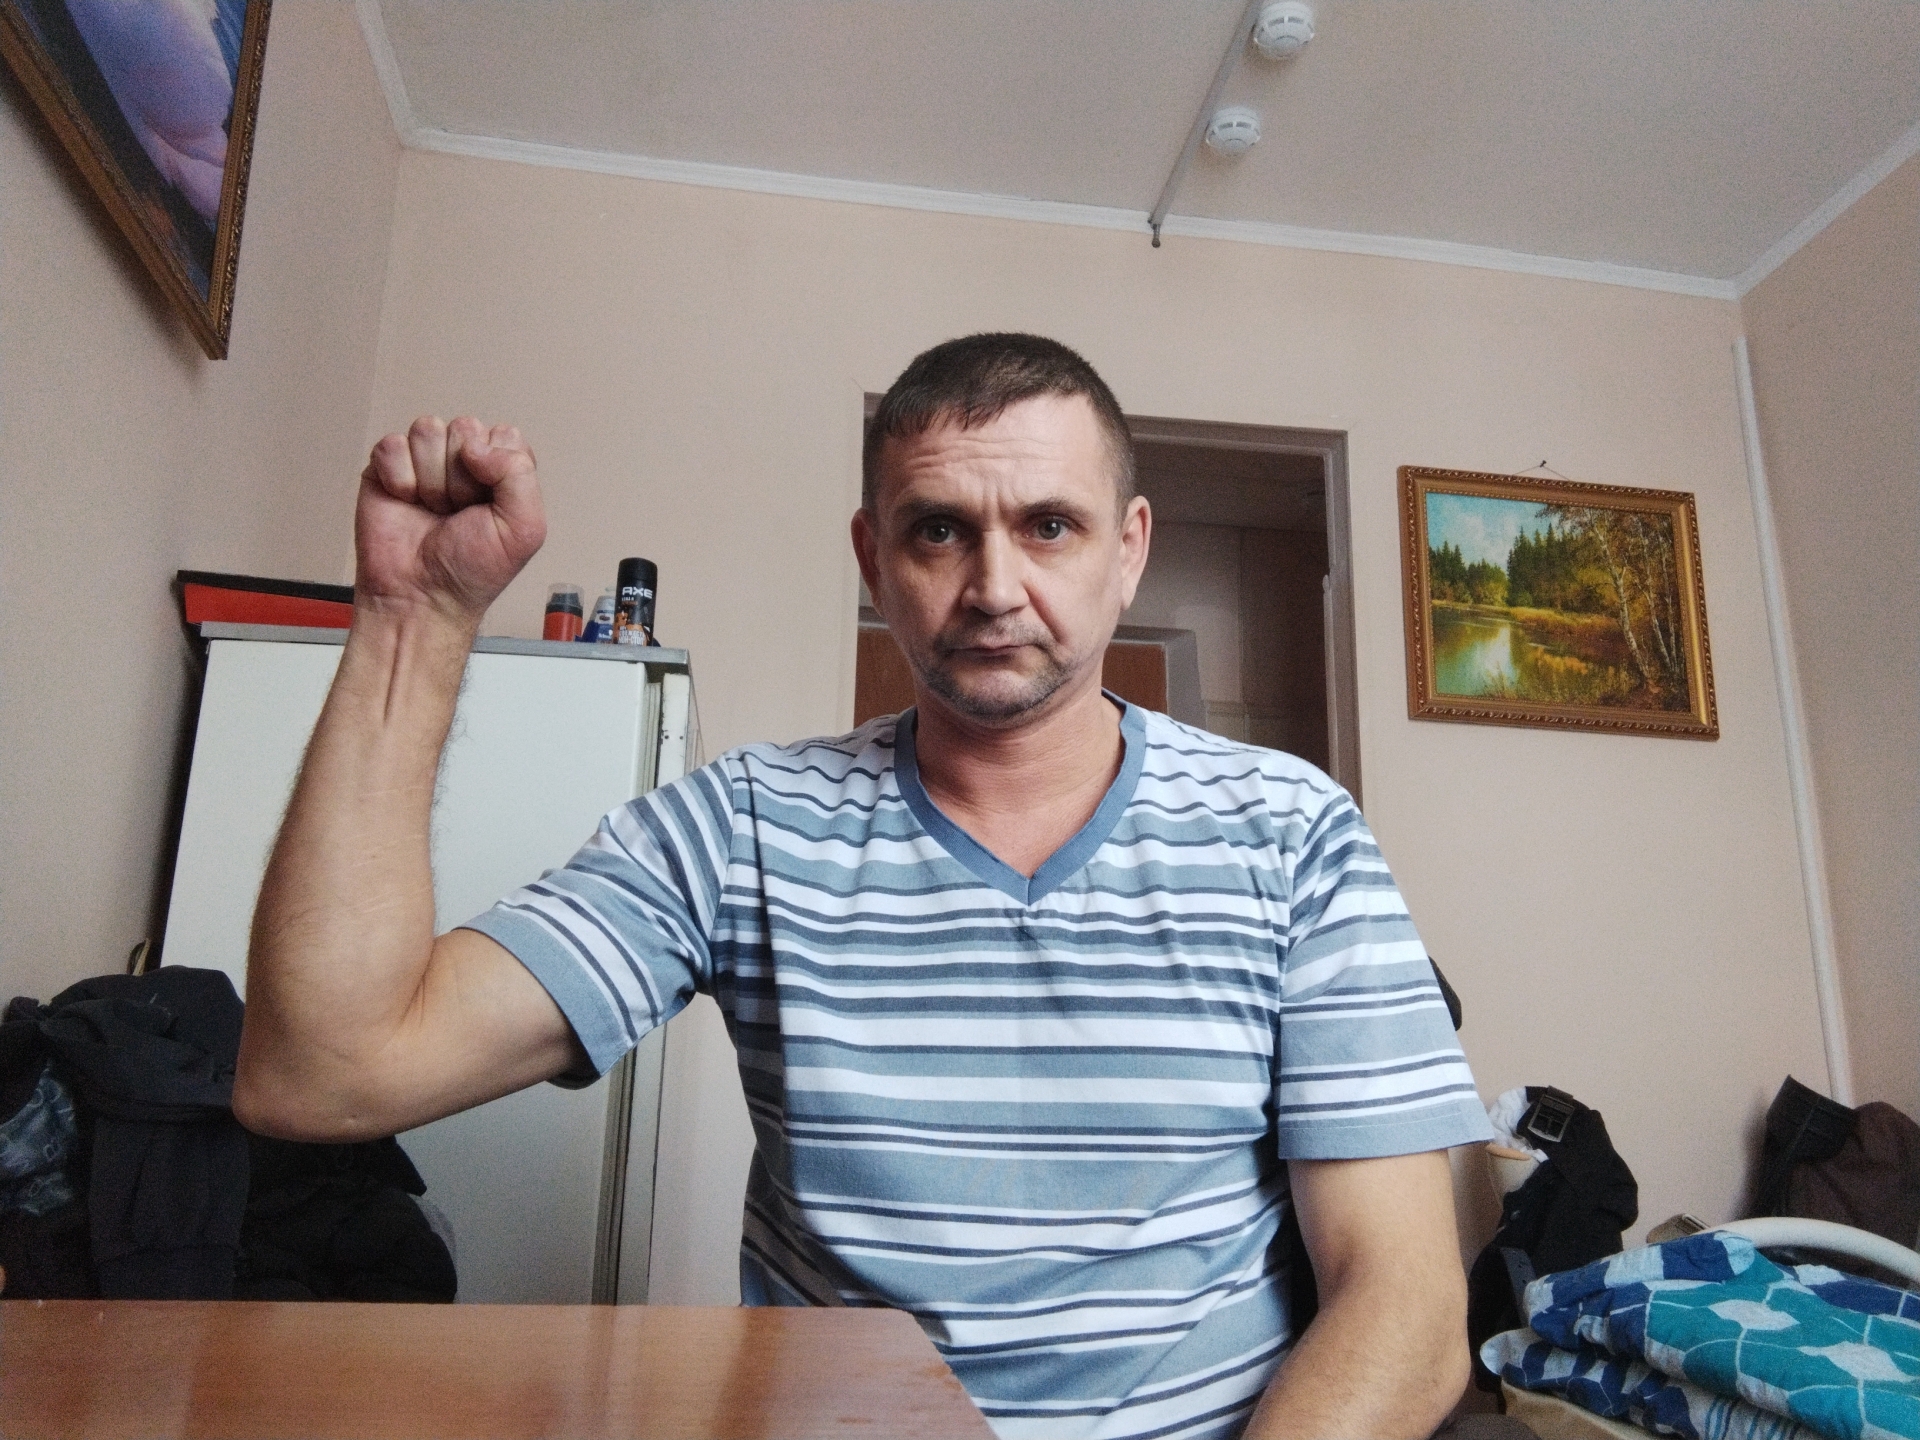
Label: noise